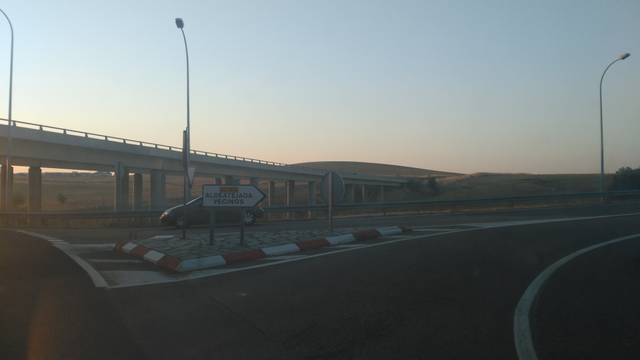
Region: Spain
Coordinates: 40.94, -5.683